Question: I need to implement a menucard in to a website. My customer wants, that it looks exactly like on the card in the restaurant.
Is it with HTML possible to put a border-line directly under the text like on the image below ("Hauptgerichte")? And if yes, how could I realize that?

Thanks!
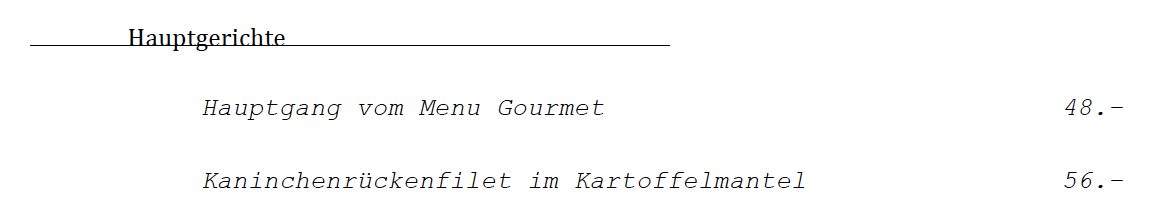
Answer: If you want the border to touch the text, you can adjust the 'line-height' to something small:
'''
p
{
border-bottom: 1px solid black;
line-height: 10px;
}
'''
<URL>